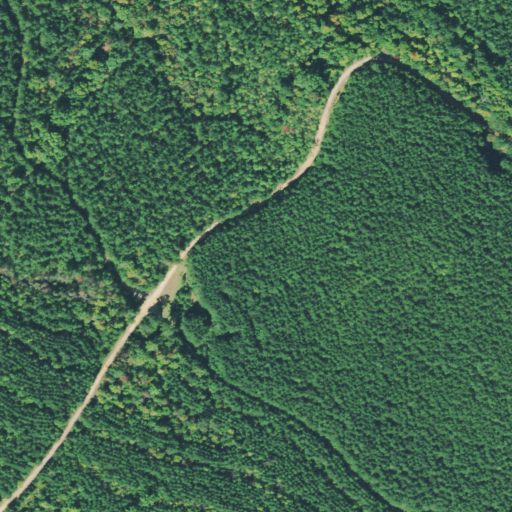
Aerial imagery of ridge(s) in Tennessee named Long Ridge containing evergreen forest, mixed forest, and deciduous forest